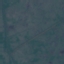
Land use / land cover class: HerbaceousVegetation